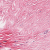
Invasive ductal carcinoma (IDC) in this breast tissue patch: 0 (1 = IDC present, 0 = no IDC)